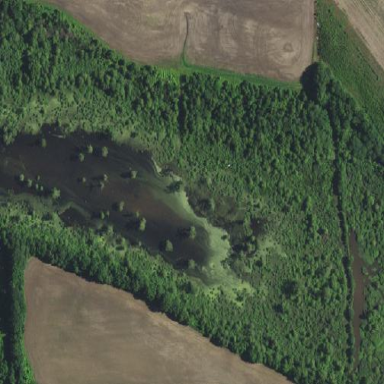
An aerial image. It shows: Fen wetland area.